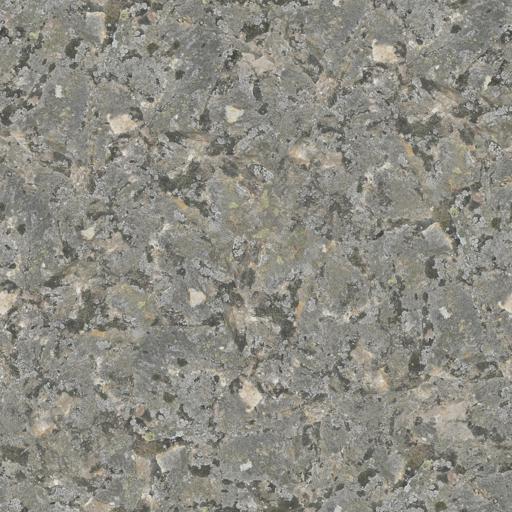
Tags: grey rock rough